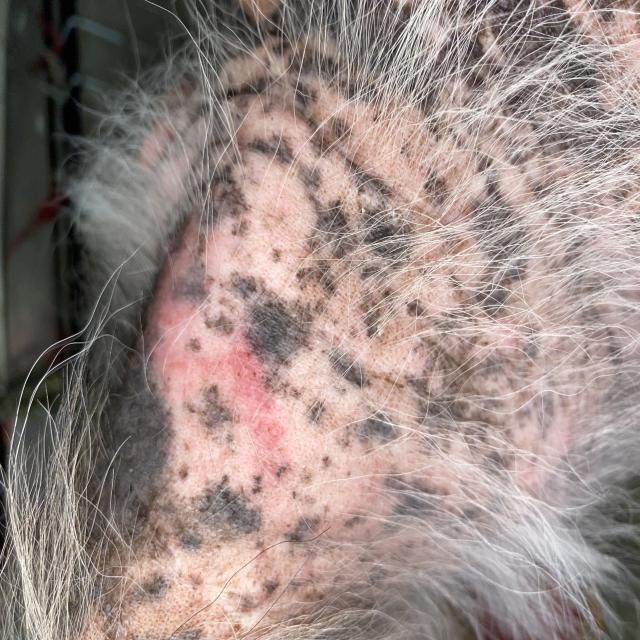
Canine demodicosis (Demodex mange) — caused by Demodex canis mites. Presents with alopecia, follicular papules, pustules, and comedones. Often localized on face and forelimbs.